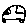
Label: car